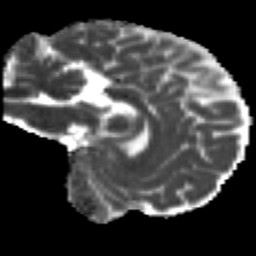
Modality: MD
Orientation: sagittal
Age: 27
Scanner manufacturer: siemens
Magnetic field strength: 3 T
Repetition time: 2.2 s
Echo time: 0.084 s